Question: There is a default rectangular background in my Image Button. I want to remove this
This is related codes:
'''
<ImageButton
android:layout_width="62dp"
android:layout_weight="1"
android:layout_height="60dp"
android:id="@+id/im16"
android:layout_gravity="fill_horizontal"
android:src="@drawable/off1"/>
'''
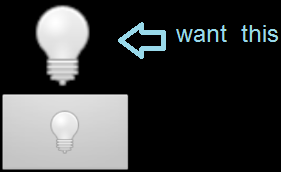
Answer: Just try this
'''
<ImageButton
android:layout_width="62dp"
android:layout_weight="1"
android:layout_height="60dp"
android:id="@+id/im16"
android:layout_gravity="fill_horizontal"
android:background="@drawable/off1"/>
'''
just change your android:src to android:background